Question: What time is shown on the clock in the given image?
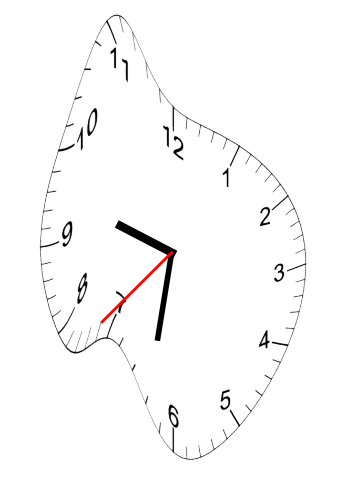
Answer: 09:31:37